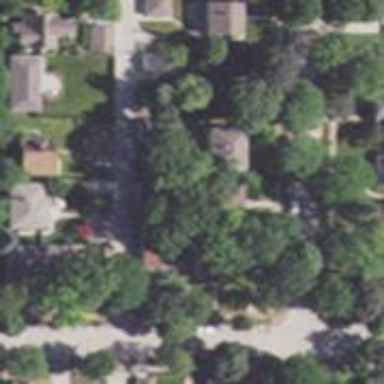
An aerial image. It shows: Charming neighbourhood.